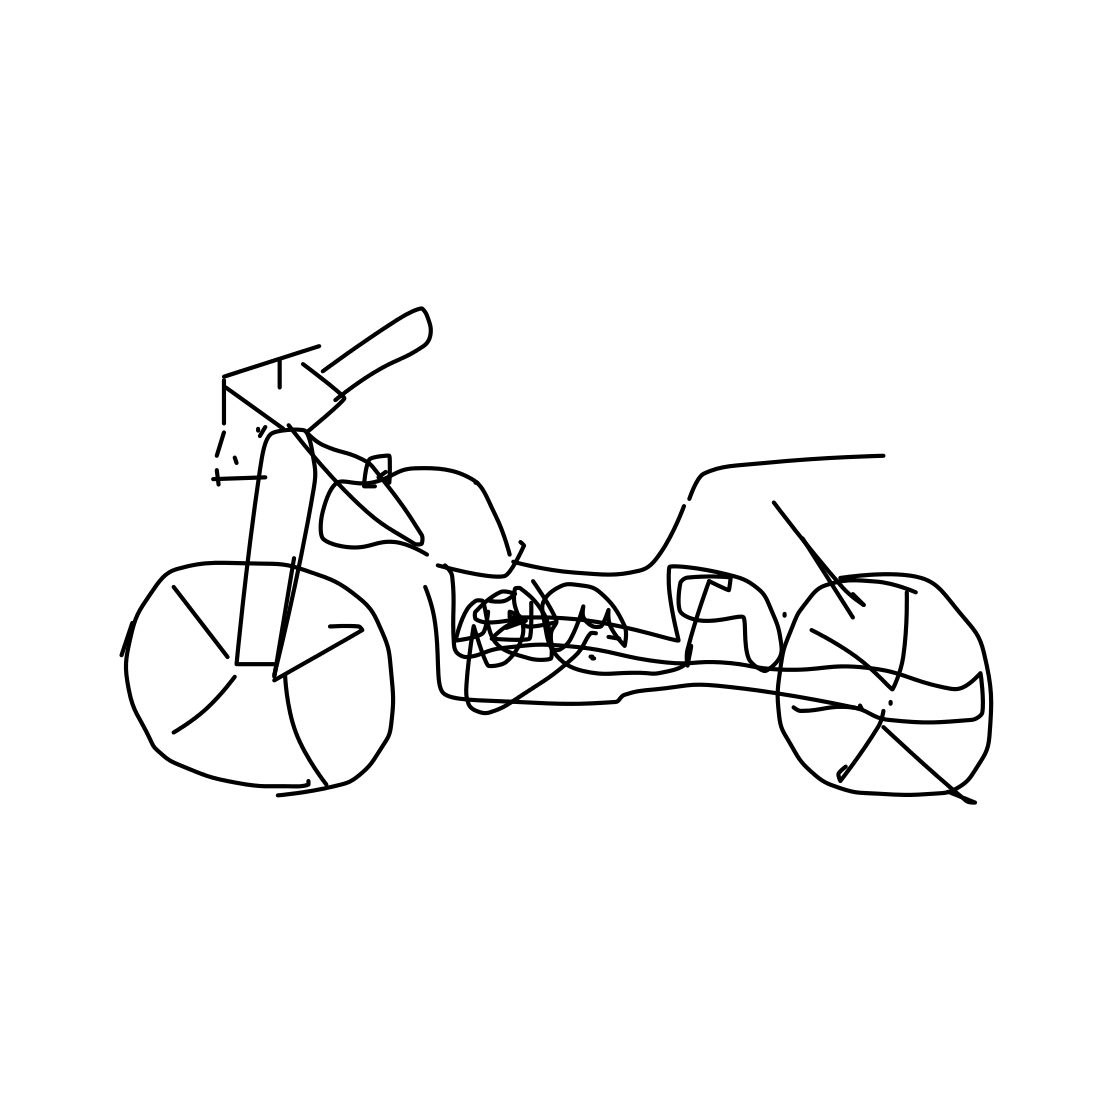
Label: motorbike